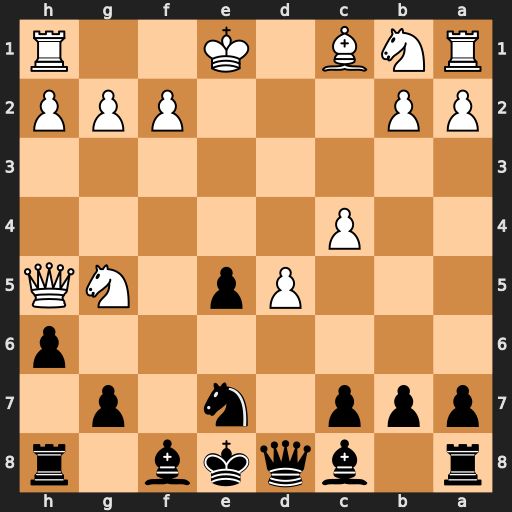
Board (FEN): r1bqkb1r/ppp1n1p1/7p/3Pp1NQ/2P5/8/PP3PPP/RNB1K2R
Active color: b
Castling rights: KQkq
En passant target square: -
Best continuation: g6 Qe2 hxg5